Question: I'm working on a little Minesweeper clone in WPF. I have the following style for a tile that is exposed (i.e. not hidden):
'''
<Style x:Key="ExposedTile" BasedOn="{StaticResource {x:Static ToolBar.ButtonStyleKey}}" TargetType="Button">
<Setter Property="Control.Template">
<Setter.Value>
<ControlTemplate TargetType="{x:Type Button}">
<Border Background="{TemplateBinding Background}">
<ContentPresenter />
</Border>
</ControlTemplate>
</Setter.Value>
</Setter>
</Style>
'''
I set the background colour of mines in code when the user clicks on a tile that conceals a mine:
'''
button.Background = Brushes.OrangeRed;
'''
For some reason, instead of the background of the whole button, only the background of the text in the button is being set:

What am I doing wrong?
: This code executes when a mine button is clicked:
'''
button.Style = this.Resources["ExposedTile"] as Style;
if (button == explodedMineTile)
button.Background = Brushes.OrangeRed;
else
button.Background = Brushes.DarkOrange;
'''
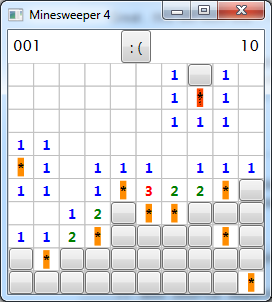
Answer: You need strictly set the 'Width' and 'Height' for 'Button'. By default 'Width' and 'Height' is taken along the length of the content. Example:
'XAML'
'''
<Window.Resources>
<Style x:Key="ExposedTile" BasedOn="{StaticResource {x:Static ToolBar.ButtonStyleKey}}" TargetType="Button">
<Setter Property="Control.Template">
<Setter.Value>
<ControlTemplate TargetType="{x:Type Button}">
<Border Background="{TemplateBinding Background}">
<ContentPresenter HorizontalAlignment="Center" VerticalAlignment="Center" Margin="0,5,0,0" />
</Border>
</ControlTemplate>
</Setter.Value>
</Setter>
</Style>
</Window.Resources>
<Grid>
<Button Name="FlatButton"
Width="25"
Height="25"
Content="*" />
</Grid>
'''
'Code behind'
'''
public partial class MainWindow : Window
{
public MainWindow()
{
InitializeComponent();
}
private void Window_ContentRendered(object sender, EventArgs e)
{
FlatButton.Style = this.Resources["ExposedTile"] as Style;
FlatButton.Background = Brushes.Orange;
}
}
'''
'Output'